Question: I want to generate an hierarchical data representation, more like a family tree rather than the typical tree view.
Something like this

Are there any solutions out there to accomplish this? Preferably in .NET but I am considering any solution that this available.
I have my hierarchical datasource, hopefully, I can just feed it into the constructor for this control and have it render on my site. A google and stack exchange search yielded nothing substantive.
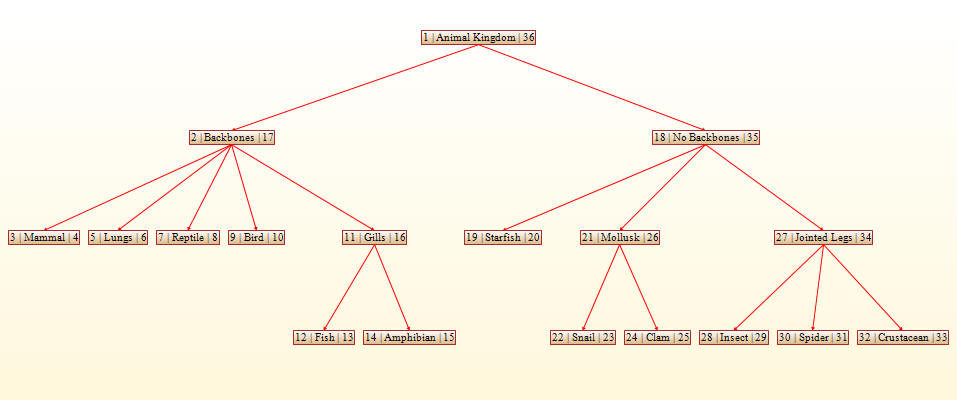
Answer: <URL>, as well as GUI editors, etc.